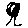
Label: tree